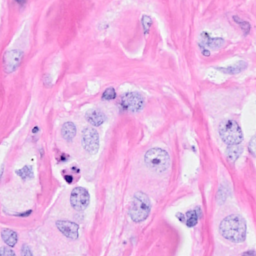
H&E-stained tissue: Breast